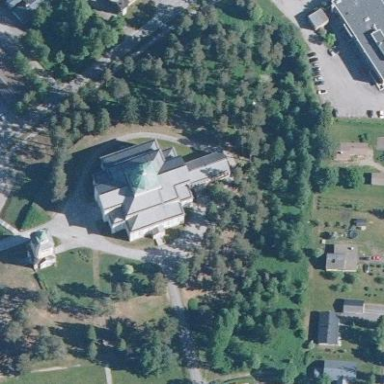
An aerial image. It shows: Church which is place of worship.